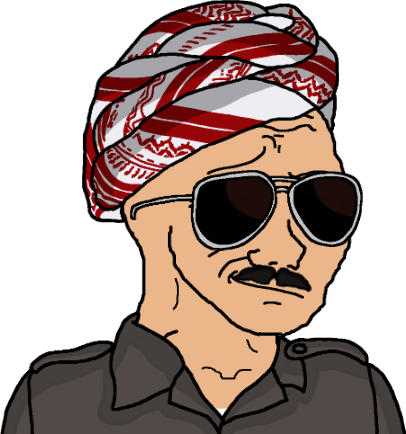
Label: 5_Doomer